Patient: sex F, age 71
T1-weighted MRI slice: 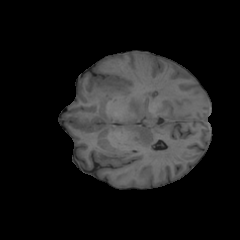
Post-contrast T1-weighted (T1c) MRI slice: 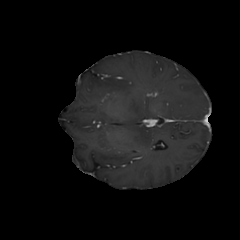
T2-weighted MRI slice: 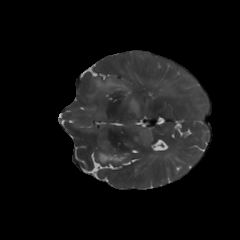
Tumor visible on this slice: yes
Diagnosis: Glioblastoma, IDH-wildtype
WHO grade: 4